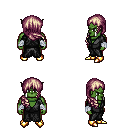
a pixel art fantasy rpg character, male body template, orc, green skin, gray robe, metal pants, white blonde right-swept hairstyle, white cloth bandages, gold boots, four views (front, back, left, right), 2x2 character sprite sheet, small pixel art, hard edges, no anti-aliasing